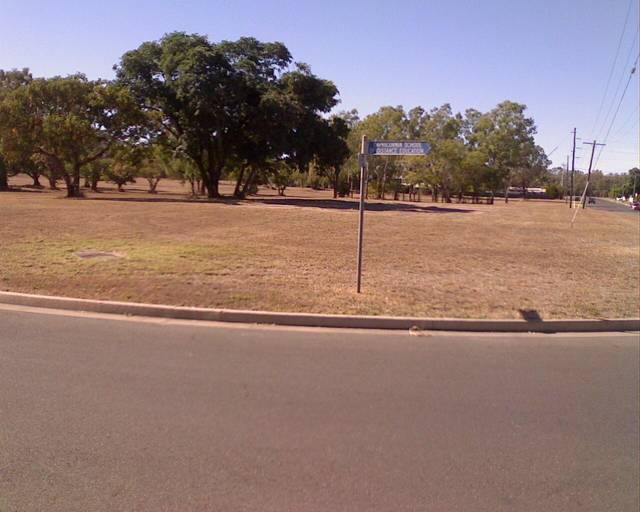
Region: Australia
Coordinates: -23.531, 148.158